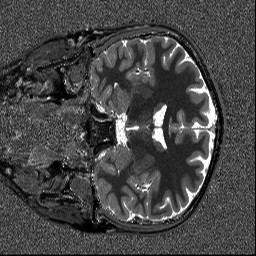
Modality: T1map
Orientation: coronal
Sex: male